Current action and preconditions to check: trajectory_clear

Your task: For each precondition in the list above, predict whether it will hold at this action.

Consider the current scene as observed from the mobile robot's camera, and analyze the predicted future states of all dynamic agents (e.g., people, animals, vehicles, or any moving entities) within the NEXT SECOND.

IMPORTANT: Only answer "very likely" if you are absolutely certain—based on strong, clear evidence—that a dynamic agent will violate the precondition in the predicted future state. Do NOT answer "very likely" for unlikely, ambiguous, or low-probability risks.

Ask yourself for each precondition: Is there a high probability, with clear and convincing evidence, that the predicted future states of any dynamic agent will interfere with the predicted future state of the currently executing action within the NEXT SECOND, causing that precondition to fail?

Assess the risk level based on these predictions. Use "likely" or "very likely" if motions create a clear risk of interference.

Use "neutral" or "improbable" if agents are nearby but their predicted paths are clearly diverging or non-conflicting.

Failure Risk Categories: "very improbable", "improbable", "neutral", "likely", "very likely"

Answer Format: Output ONLY the probability_of_failure value from these categories: "very improbable", "improbable", "neutral", "likely", "very likely"

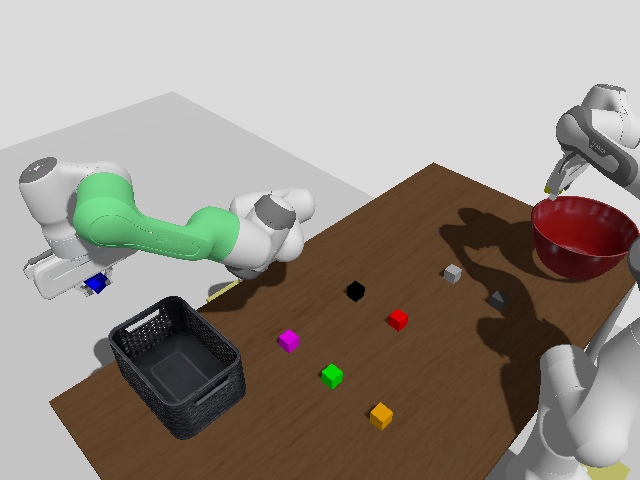

Answer: very improbable